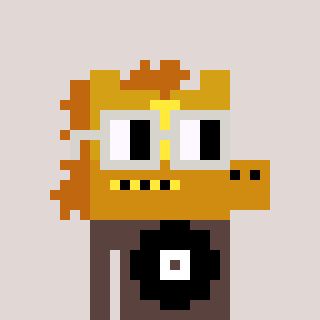
a pixel art character with square light gray glasses, a yellow horse-shaped head and a darkbrown-colored body on a warm background